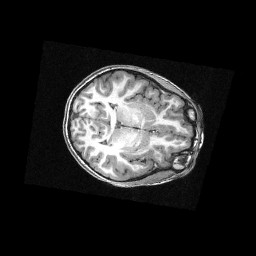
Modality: T1w
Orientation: axial
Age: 10
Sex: female
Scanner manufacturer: siemens
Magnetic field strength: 3 T
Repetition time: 2.3 s
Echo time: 0.00336 s